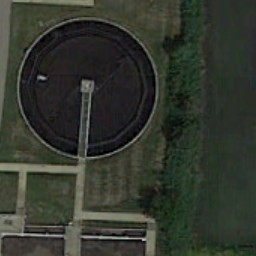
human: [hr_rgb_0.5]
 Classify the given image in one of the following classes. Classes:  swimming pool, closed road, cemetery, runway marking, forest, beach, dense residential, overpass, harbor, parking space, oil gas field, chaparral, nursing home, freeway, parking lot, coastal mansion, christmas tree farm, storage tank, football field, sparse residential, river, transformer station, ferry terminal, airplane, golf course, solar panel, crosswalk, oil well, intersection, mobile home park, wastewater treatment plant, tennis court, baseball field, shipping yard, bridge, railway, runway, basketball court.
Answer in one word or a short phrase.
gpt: wastewater treatment plant